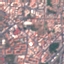
Land use / land cover: Residential